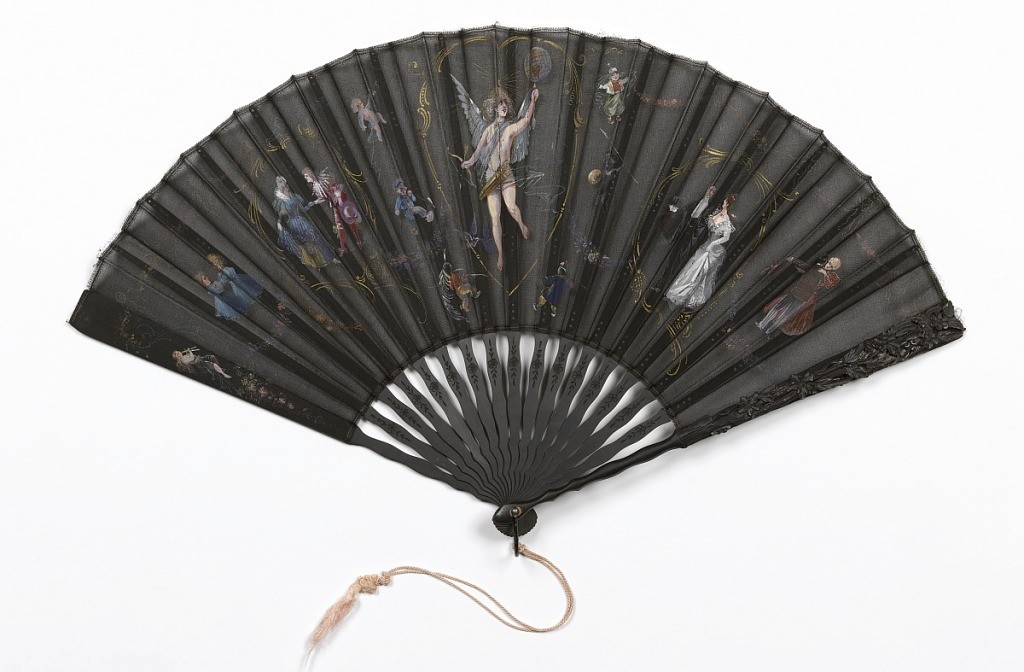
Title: Pleated fan
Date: ca. 1895
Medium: Painted silk gauze leaf, carved and painted wood sticks
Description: Pleated folding fan with a black silk gauze leaf, painted with Cupid in a heart-shaped framework at center, surrounded by figures in costumes from various periods and locations. Black carved and painted sticks.